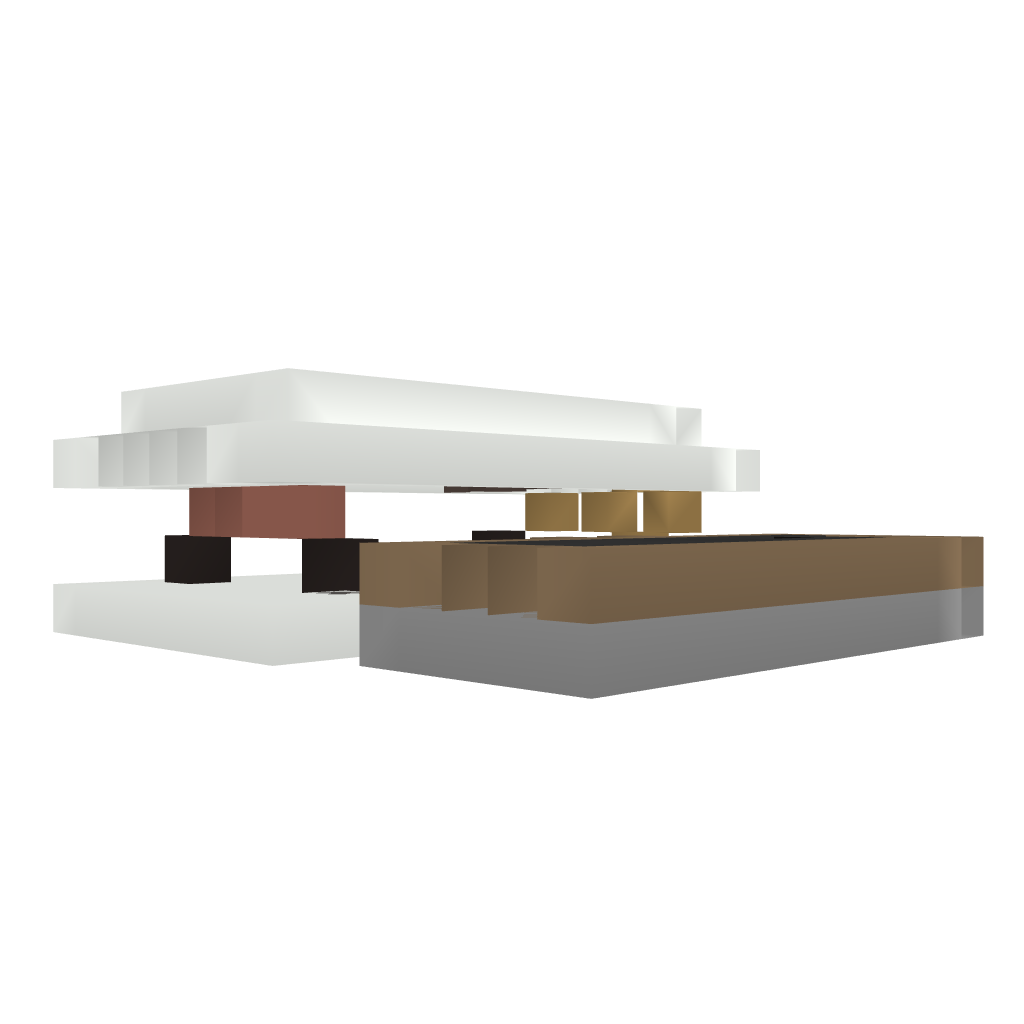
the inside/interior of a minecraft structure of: A little small house